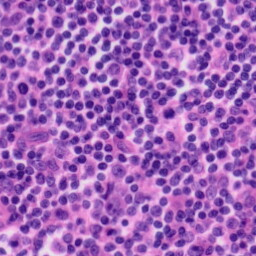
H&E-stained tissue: Tonsil